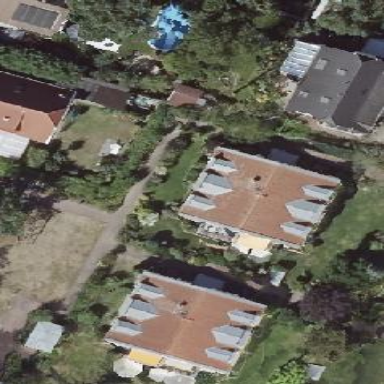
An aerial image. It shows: Gabled roofed house.